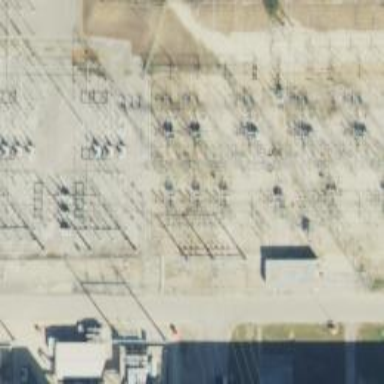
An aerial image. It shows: Switch used for power control.